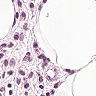
Metastatic tissue present: no